Interaction volume radius: 10 \u00c5
Interaction volume height: 20 \u00c5
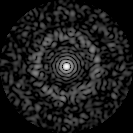
Disorder parameter: 0.8473